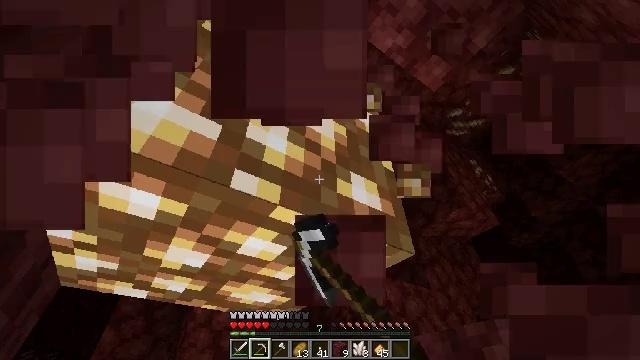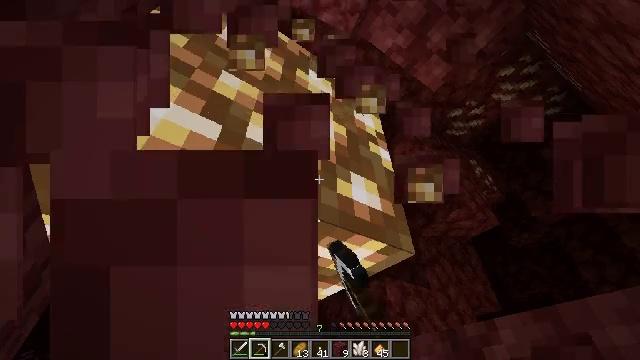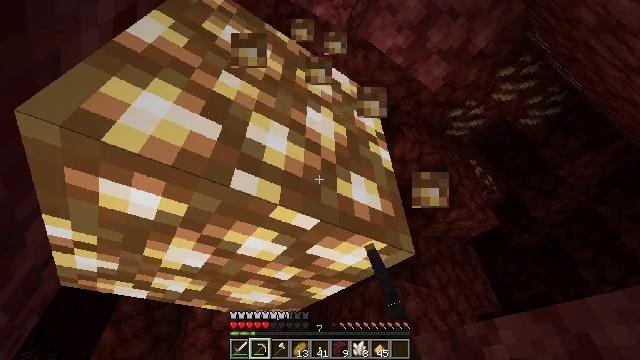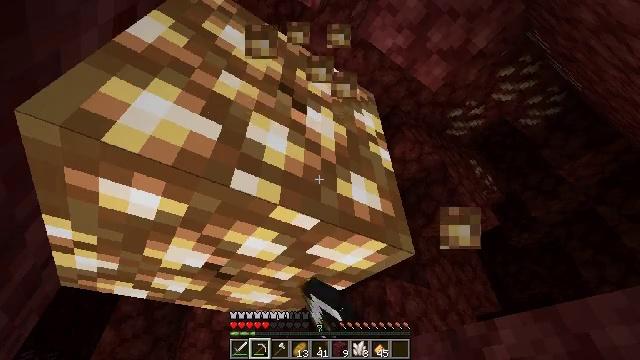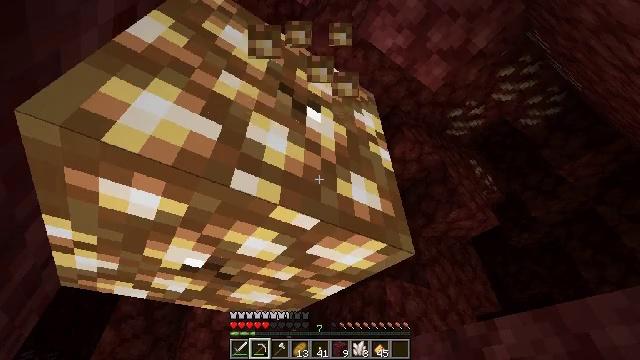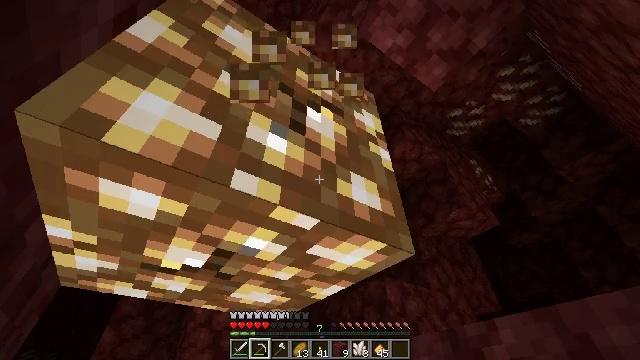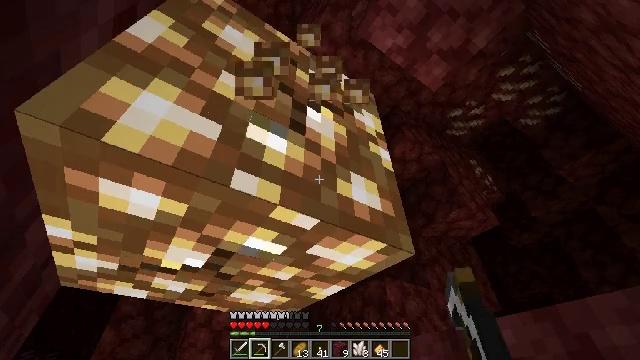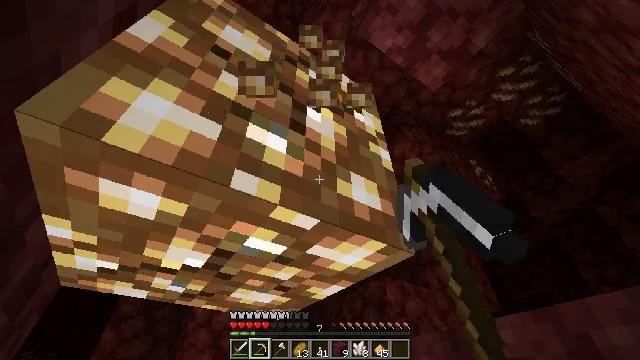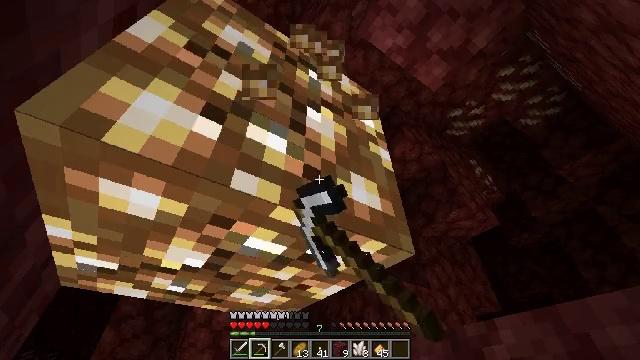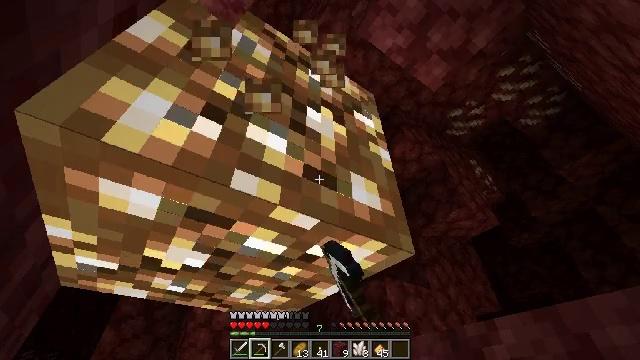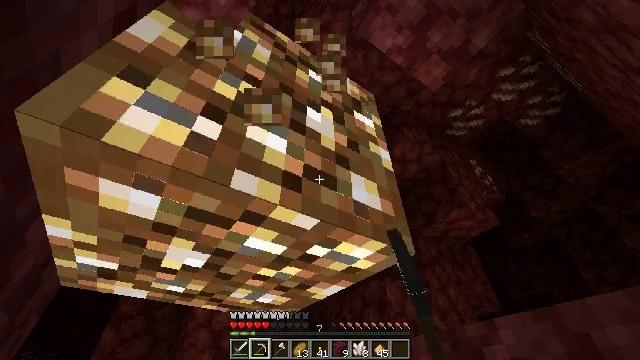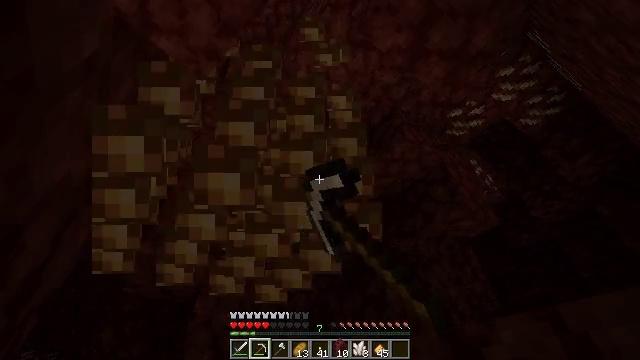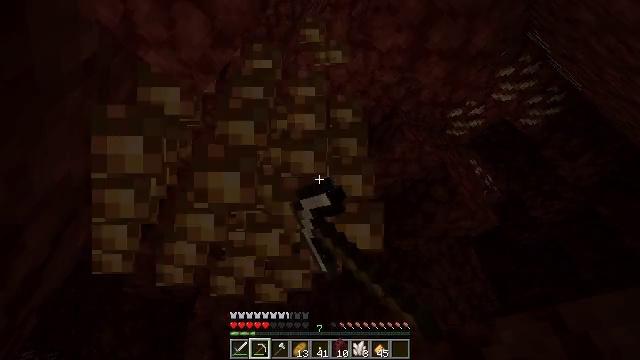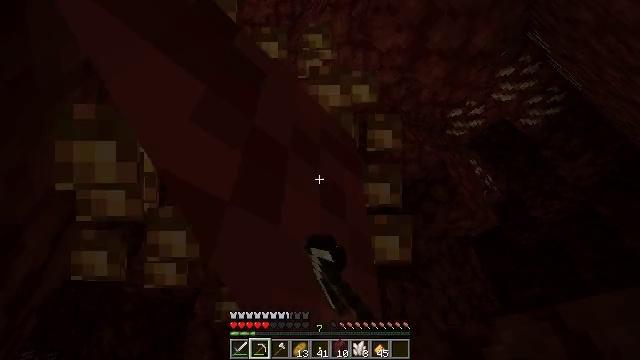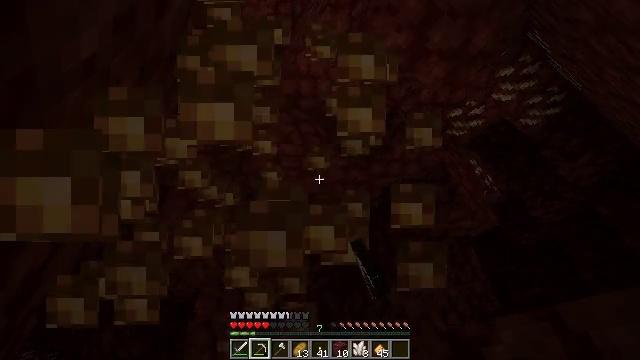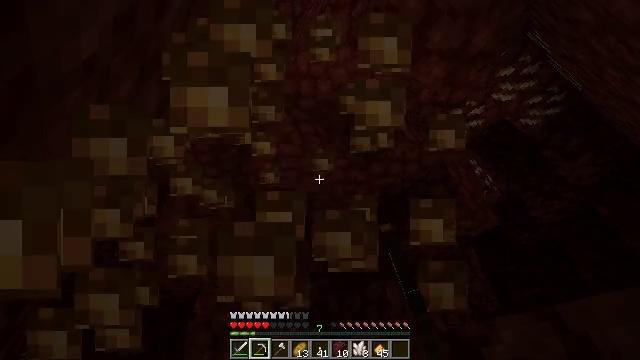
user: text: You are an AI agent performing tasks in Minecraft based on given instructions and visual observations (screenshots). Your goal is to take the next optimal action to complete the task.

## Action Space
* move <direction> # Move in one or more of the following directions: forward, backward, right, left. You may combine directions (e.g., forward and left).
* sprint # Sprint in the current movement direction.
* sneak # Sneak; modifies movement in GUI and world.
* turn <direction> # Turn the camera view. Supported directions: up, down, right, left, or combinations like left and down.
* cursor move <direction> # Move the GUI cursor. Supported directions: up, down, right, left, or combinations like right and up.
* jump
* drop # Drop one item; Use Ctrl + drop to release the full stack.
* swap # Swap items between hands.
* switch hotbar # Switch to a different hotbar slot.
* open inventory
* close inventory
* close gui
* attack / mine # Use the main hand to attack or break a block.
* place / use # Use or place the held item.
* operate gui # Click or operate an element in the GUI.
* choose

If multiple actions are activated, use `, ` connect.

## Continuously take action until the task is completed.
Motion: motion action
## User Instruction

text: Mine the glowstone in the Nether.
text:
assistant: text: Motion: attack / mine
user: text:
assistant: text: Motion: attack / mine
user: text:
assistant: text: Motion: attack / mine
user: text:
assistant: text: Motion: attack / mine
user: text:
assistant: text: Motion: attack / mine
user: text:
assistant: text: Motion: attack / mine
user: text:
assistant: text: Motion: attack / mine
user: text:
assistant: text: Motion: attack / mine
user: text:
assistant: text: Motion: attack / mine
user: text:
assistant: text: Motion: attack / mine
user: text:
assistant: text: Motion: attack / mine
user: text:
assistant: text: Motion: attack / mine
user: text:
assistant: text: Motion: attack / mine
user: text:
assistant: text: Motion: attack / mine
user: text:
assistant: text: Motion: attack / mine
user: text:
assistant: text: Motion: attack / mine